Question: I want an image to define the layout's bounds and need all other elemets to oriente themselfes to it.

My problem here is that i want the text to wrap, when it reaches the images end. Any idea how to solve this via layout xml or do I have to implement that via code?
My current layout looks like this:
'''
<FrameLayout xmlns:android="http://schemas.android.com/apk/res/android"
android:layout_width="fill_parent"
android:layout_height="fill_parent">
<FrameLayout
android:layout_width="wrap_content"
android:layout_height="wrap_content"
android:background="@color/KHFGreen"
android:padding="3dp"
android:layout_marginLeft="20dp"
android:layout_marginTop="20dp"
android:layout_marginBottom="20dp"
android:layout_gravity="left|center_vertical">
<ImageView
android:id="@+id/icon"
android:layout_width="wrap_content"
android:layout_height="wrap_content"
android:src="@drawable/five"
android:scaleType="fitCenter"
android:adjustViewBounds="true" />
<TextView
android:id="@+id/title"
android:layout_width="wrap_content"
android:layout_height="wrap_content"
android:layout_marginRight="20dp"
android:text="Lorem ipsum dolor sit amet, consetetur sadipscing elitr, sed diam nonumy eirmod tempor invidunt ut labore et dolore. "
android:layout_gravity="left|center_vertical"
android:nestedScrollingEnabled="false" />
</FrameLayout>
</FrameLayout>
'''
Many thanks!
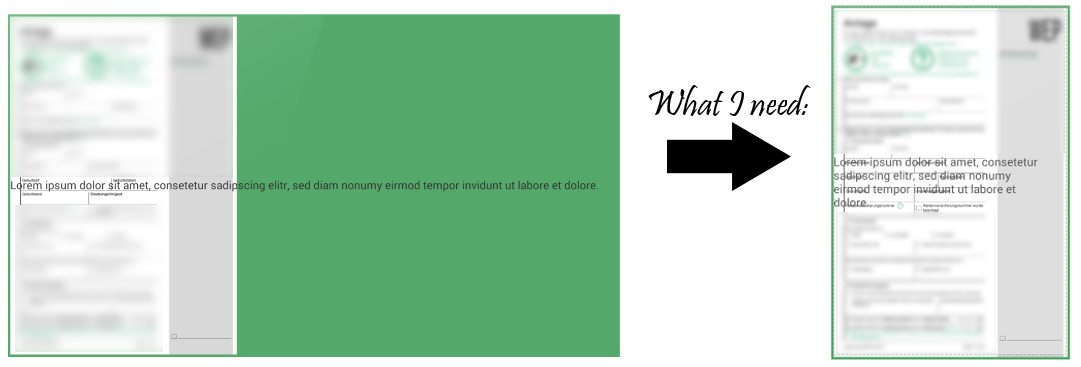
Answer: add below logic in oncreate method.
'''
imageView.getViewTreeObserver().addOnGlobalLayoutListener(new ViewTreeObserver.OnGlobalLayoutListener() {
@Override
public void onGlobalLayout() {
textView.getLayoutParams().width = imageView.getMeasuredWidth();
if (Build.VERSION.SDK_INT >= 16) {
imageView.getViewTreeObserver().removeOnGlobalLayoutListener(this);
} else {
imageView.getViewTreeObserver().removeGlobalOnLayoutListener(this);
}
}
});
'''

When I removed android:nestedScrollingEnabled="false" and tried I got what u asked
and I am not able to add android:nestedScrollingEnabled="false" also, "error: No resource identifier found for attribute 'nestedScrollingEnabled' in package 'android'"